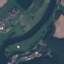
Label: River